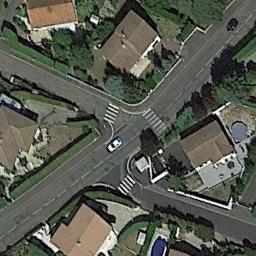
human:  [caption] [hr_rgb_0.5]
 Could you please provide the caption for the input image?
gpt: There are many buildings beside the intersection .

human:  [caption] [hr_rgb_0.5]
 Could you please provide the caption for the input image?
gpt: There are many cars at the intersection .

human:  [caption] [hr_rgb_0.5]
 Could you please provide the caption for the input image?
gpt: A tilted intersection with sparse traffic located in a residential area .

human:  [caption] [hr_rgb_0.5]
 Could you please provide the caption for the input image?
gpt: There are several moving vehicles on the slanted intersection of the intersection, And there are many buildings and some trees around the intersection .

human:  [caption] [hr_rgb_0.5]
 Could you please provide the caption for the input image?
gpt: There are some brown buildings and green trees around the intersection .